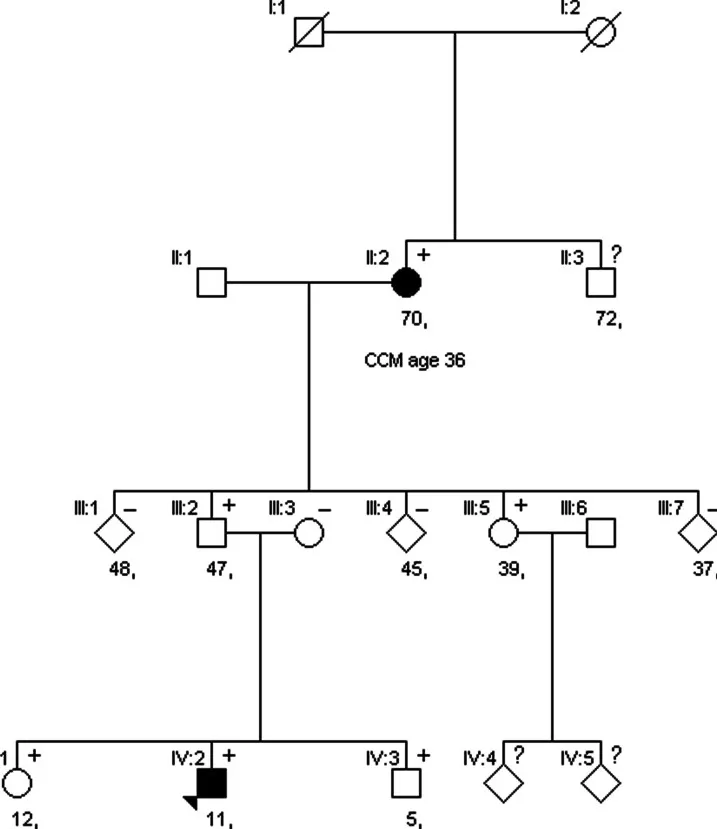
Pedigree of the family with the SMARCE1 mutation. Current age is mentioned below the square/circle. + = mutation positive, - = mutation negative. Solid black = CCM patient, age of detection of CCM is mentioned below the current age. Solid white = clinically asymptomatic. ? = testing not started yet.
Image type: pathology (immunostaining)